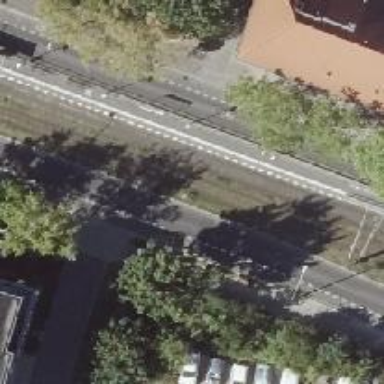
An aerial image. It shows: Tram stop.